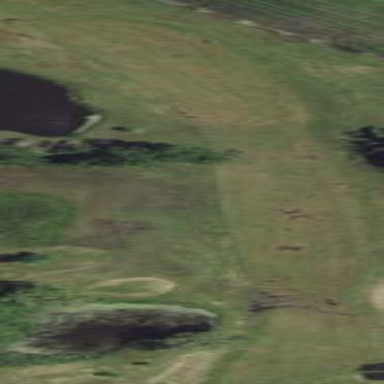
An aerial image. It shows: Well-maintained grassy area designated for golfing. It is mown fairway used for the sport of golf.